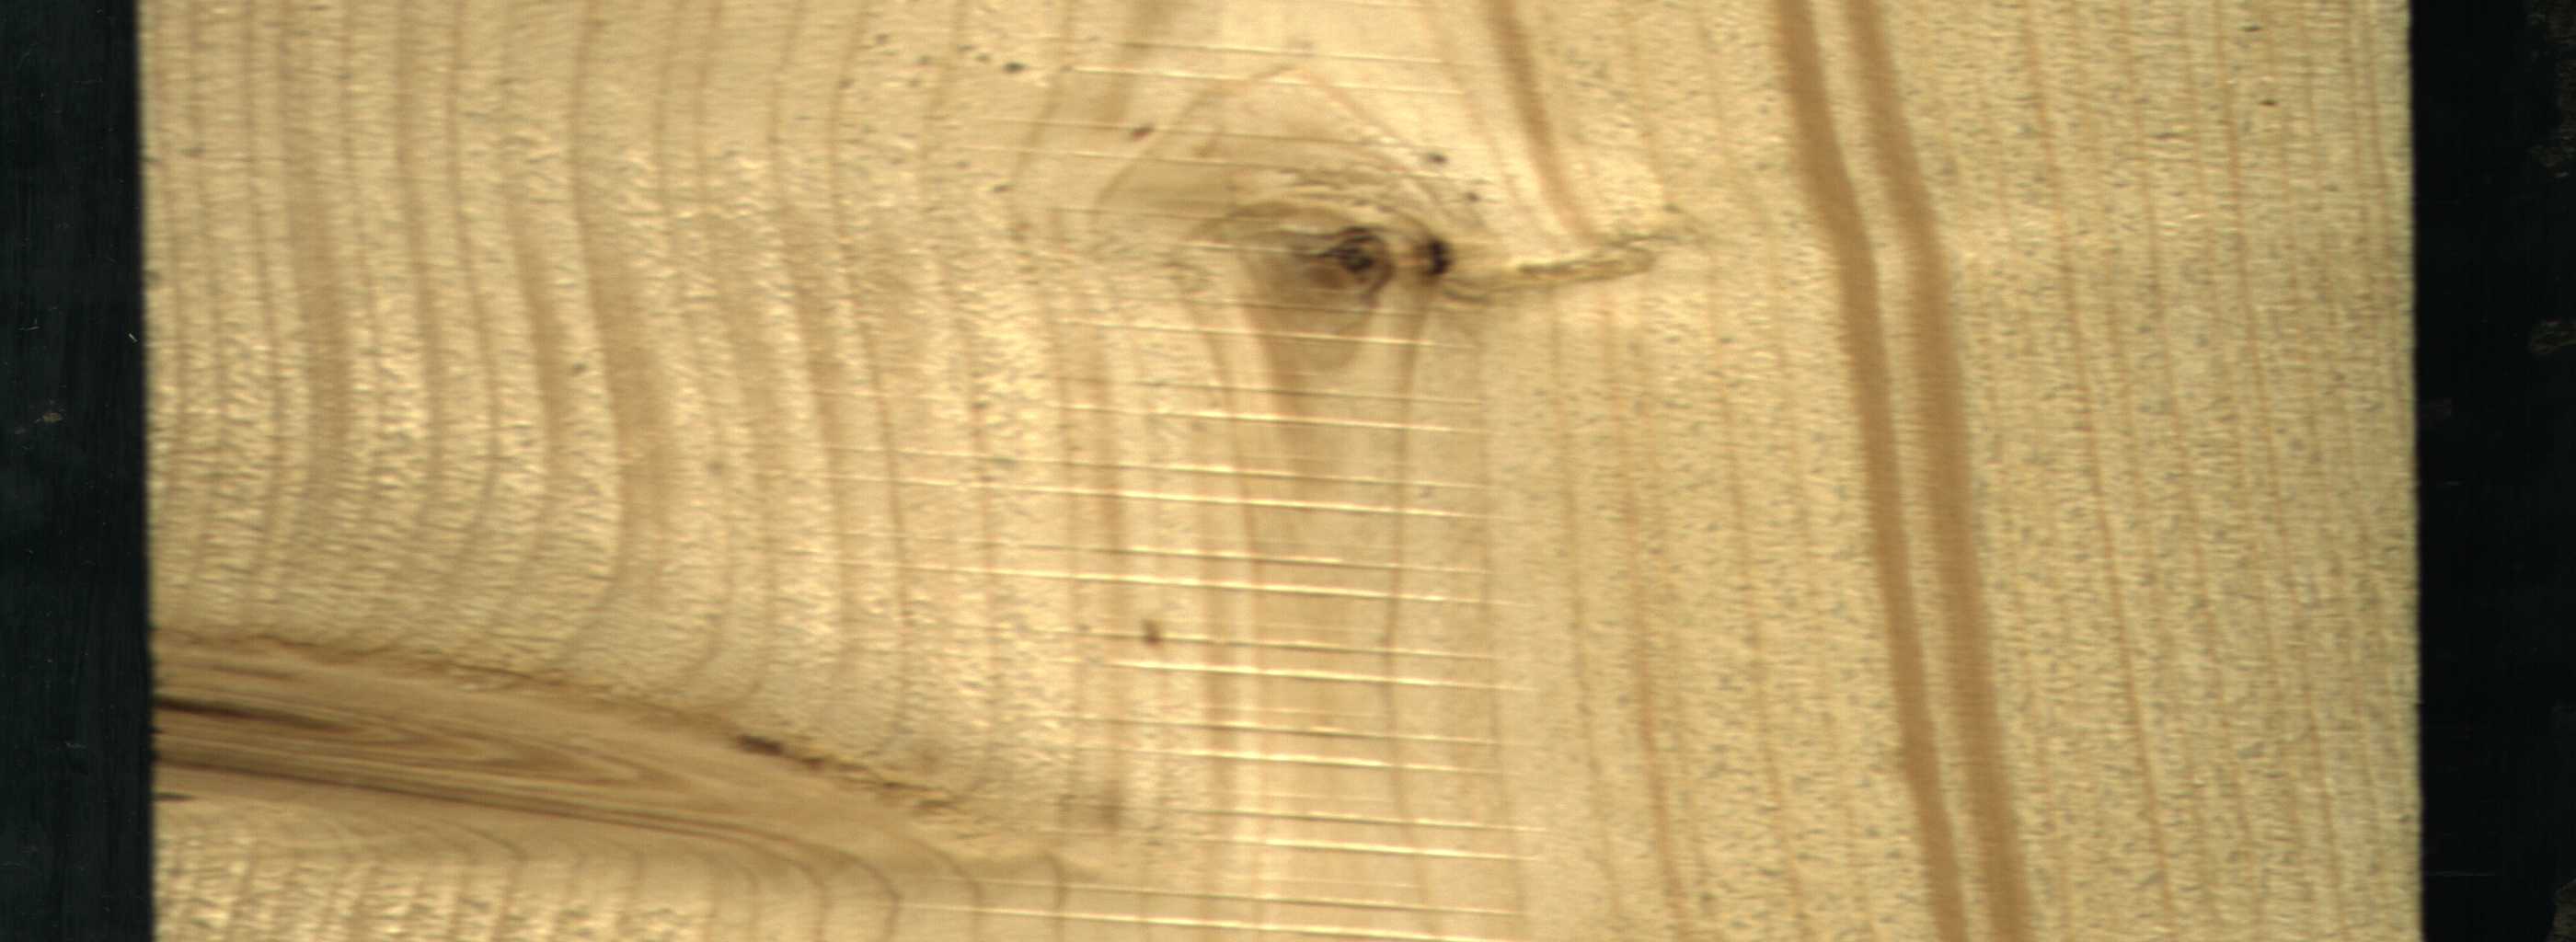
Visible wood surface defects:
resin
Dead_Knot
Live_Knot